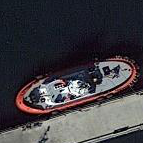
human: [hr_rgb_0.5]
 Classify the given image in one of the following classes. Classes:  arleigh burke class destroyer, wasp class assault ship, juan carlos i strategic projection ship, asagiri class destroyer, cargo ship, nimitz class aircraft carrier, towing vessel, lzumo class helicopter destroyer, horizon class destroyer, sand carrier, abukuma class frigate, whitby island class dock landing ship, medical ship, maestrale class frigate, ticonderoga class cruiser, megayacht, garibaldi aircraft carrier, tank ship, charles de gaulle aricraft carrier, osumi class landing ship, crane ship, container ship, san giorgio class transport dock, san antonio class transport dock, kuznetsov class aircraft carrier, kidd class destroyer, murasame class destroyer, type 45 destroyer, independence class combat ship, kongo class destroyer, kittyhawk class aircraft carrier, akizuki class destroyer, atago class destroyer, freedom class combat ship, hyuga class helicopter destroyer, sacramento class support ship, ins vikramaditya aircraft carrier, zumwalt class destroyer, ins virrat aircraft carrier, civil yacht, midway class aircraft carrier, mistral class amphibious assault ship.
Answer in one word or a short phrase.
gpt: Towing vessel